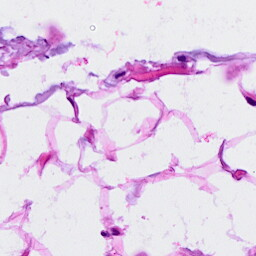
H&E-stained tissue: Breast